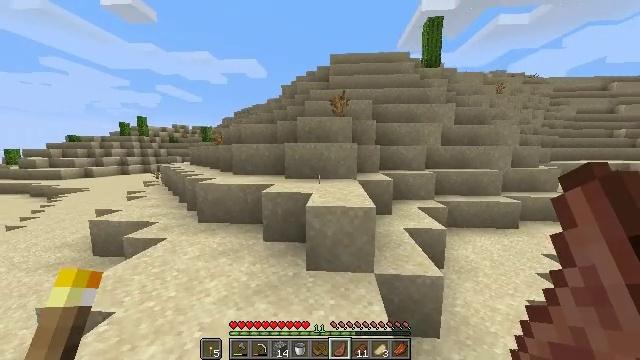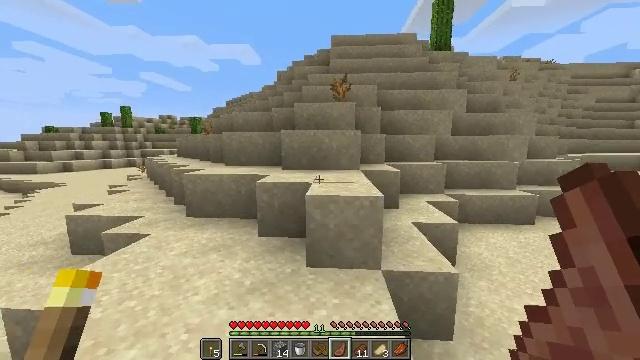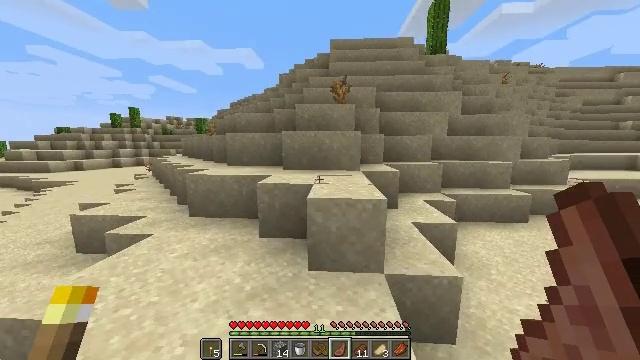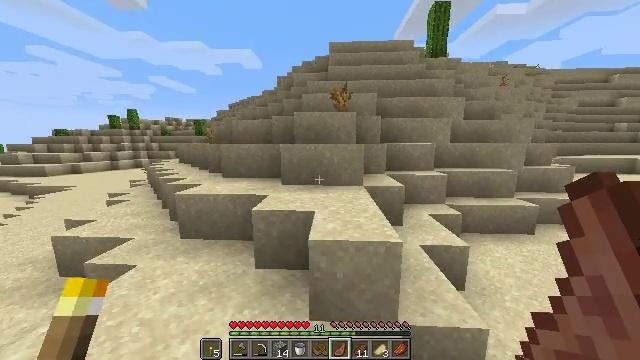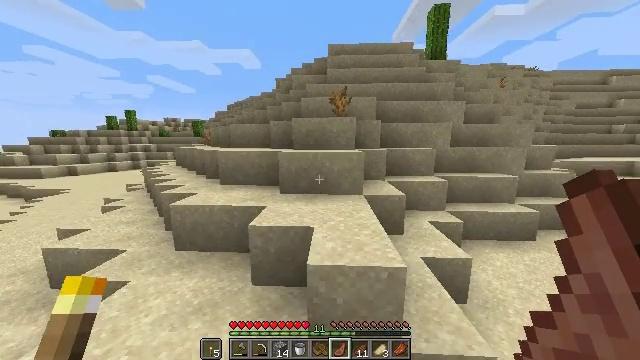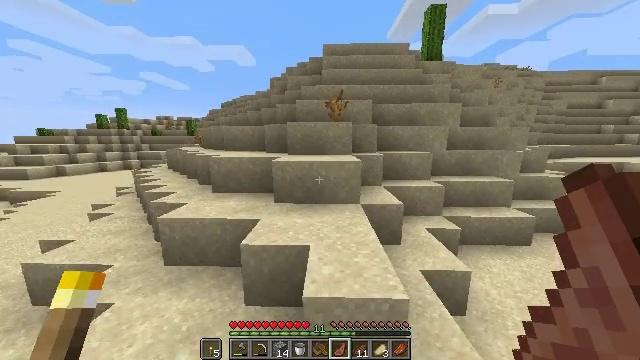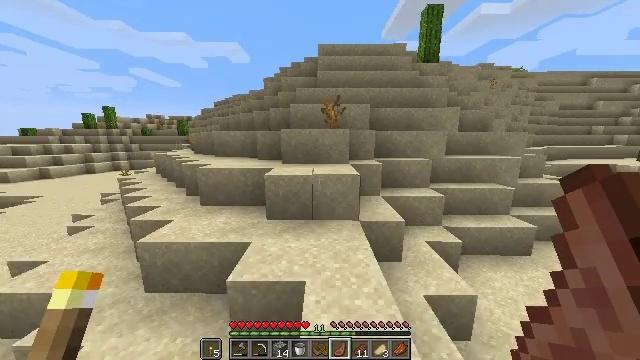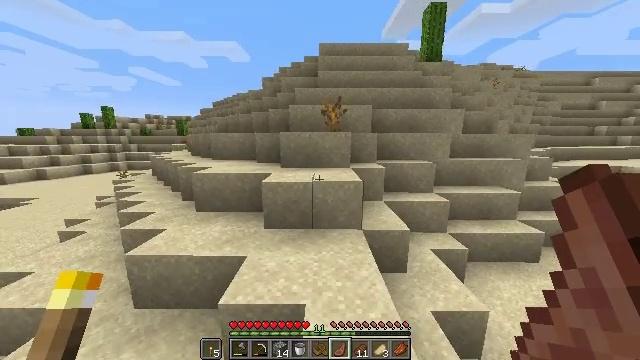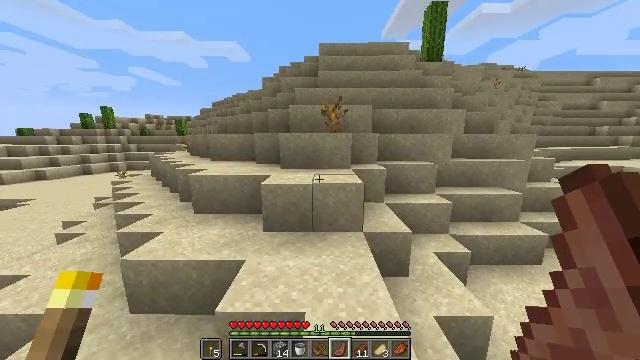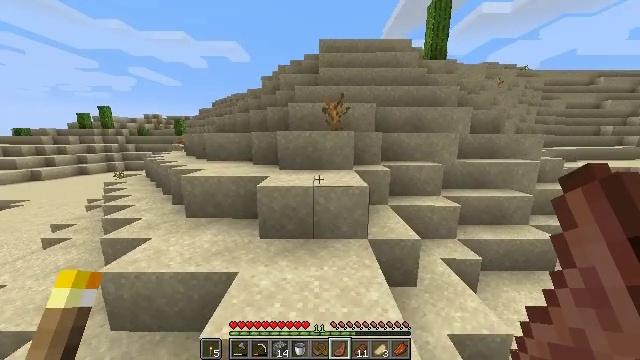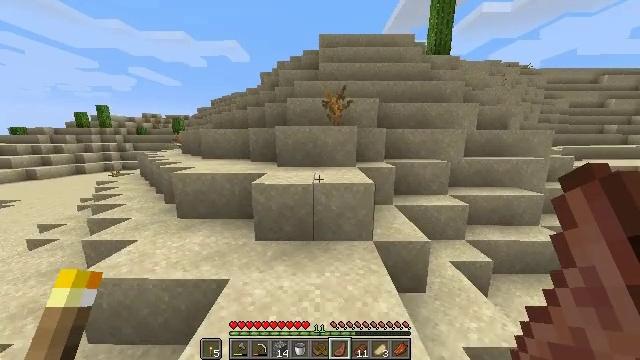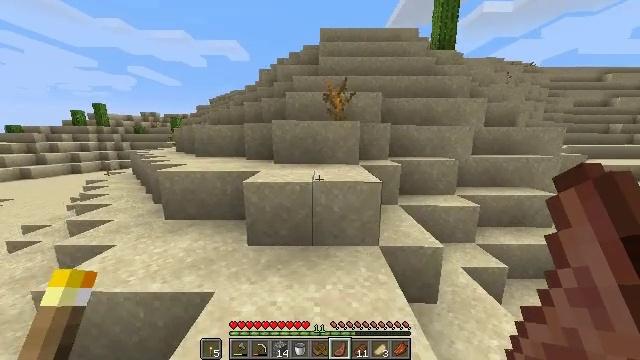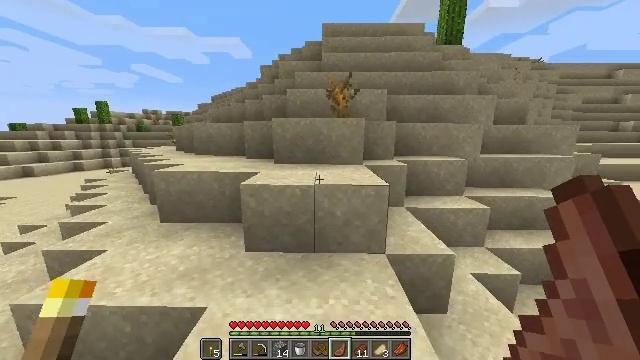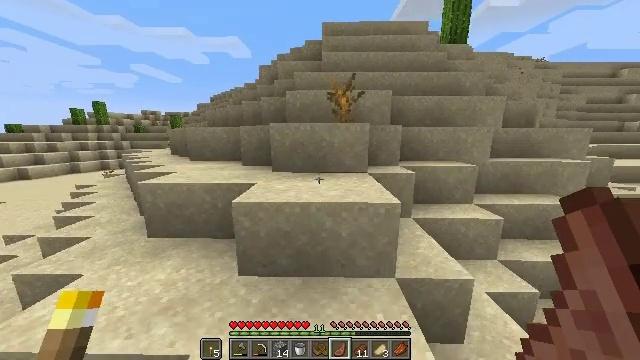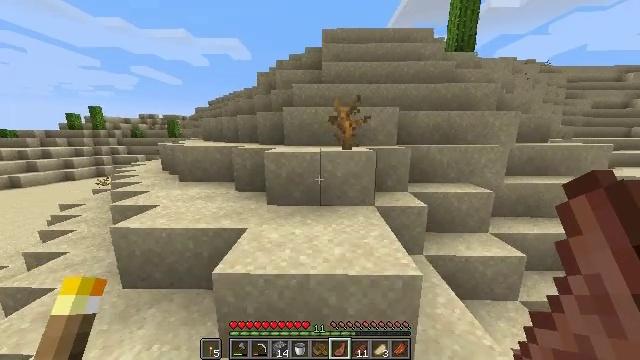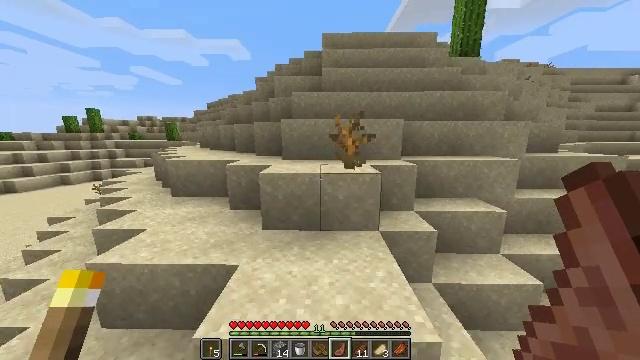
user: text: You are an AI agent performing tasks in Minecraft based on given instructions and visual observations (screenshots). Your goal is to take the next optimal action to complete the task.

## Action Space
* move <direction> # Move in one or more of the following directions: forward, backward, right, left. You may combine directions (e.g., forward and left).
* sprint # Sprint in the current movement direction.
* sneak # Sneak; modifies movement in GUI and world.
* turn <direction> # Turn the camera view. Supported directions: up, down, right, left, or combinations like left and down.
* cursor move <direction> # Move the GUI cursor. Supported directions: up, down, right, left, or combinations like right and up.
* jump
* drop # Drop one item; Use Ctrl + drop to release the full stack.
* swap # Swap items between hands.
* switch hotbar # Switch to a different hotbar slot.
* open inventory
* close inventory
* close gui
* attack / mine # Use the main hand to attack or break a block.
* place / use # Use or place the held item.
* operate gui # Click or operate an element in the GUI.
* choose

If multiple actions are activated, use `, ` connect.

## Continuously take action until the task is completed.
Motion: motion action
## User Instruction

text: Kill mobs.
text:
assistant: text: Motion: move forward, sprint, turn down, jump
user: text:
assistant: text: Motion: move forward, sprint, jump
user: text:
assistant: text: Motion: move forward, sprint, jump
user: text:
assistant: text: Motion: move forward, sprint, jump
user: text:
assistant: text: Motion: move forward, sprint, turn right, jump
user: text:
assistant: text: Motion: move forward, sprint, turn right, jump
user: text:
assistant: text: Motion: move forward, sprint, jump
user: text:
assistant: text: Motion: move forward, sprint, jump
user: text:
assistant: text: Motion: move forward, sprint, jump
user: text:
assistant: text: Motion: move forward, sprint, jump
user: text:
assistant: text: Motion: move forward, sprint, jump
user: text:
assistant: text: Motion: move forward, sprint, jump
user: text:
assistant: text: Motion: move forward, sprint, jump
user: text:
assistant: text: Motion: move forward, sprint, jump
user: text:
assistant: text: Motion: move forward, sprint, jump
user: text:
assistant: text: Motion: move forward, sprint, jump
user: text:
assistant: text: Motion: move forward, sprint, jump
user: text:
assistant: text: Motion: move forward, sprint, jump
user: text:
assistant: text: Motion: move forward, sprint, jump
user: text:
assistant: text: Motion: move forward, sprint, jump
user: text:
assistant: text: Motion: move forward, sprint, jump
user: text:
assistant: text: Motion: move forward, sprint, jump
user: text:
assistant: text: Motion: move forward, sprint, jump
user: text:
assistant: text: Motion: move forward, sprint, jump
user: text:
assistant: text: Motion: move forward, sprint, jump
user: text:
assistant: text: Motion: move forward, sprint, jump
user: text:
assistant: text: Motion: move forward, sprint, jump
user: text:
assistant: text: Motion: move forward, sprint, jump
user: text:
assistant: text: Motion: move forward and move left, sprint, turn left and up, jump
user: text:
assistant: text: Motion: move forward and move left, sprint, turn left, jump